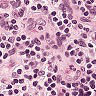
Metastatic tissue present: no